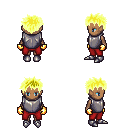
a pixel art fantasy rpg character, female body template, human, dark skin, steel chest armor, red pants, gold bedhead hairstyle, gold gloves, metal boots, four views (front, back, left, right), 2x2 character sprite sheet, small pixel art, hard edges, no anti-aliasing